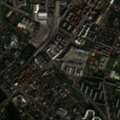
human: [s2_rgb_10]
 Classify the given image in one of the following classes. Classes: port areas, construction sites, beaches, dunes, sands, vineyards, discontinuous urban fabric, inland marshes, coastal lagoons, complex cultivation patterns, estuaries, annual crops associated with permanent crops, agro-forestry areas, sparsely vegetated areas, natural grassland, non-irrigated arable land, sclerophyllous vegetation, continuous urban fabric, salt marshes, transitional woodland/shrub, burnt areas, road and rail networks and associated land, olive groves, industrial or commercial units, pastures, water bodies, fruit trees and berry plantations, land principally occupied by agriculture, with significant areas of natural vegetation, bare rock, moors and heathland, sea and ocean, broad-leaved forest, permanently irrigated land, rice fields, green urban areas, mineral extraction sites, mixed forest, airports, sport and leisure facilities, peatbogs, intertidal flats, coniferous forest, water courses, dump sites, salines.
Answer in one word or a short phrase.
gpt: continuous urban fabric, discontinuous urban fabric, industrial or commercial units, water bodies